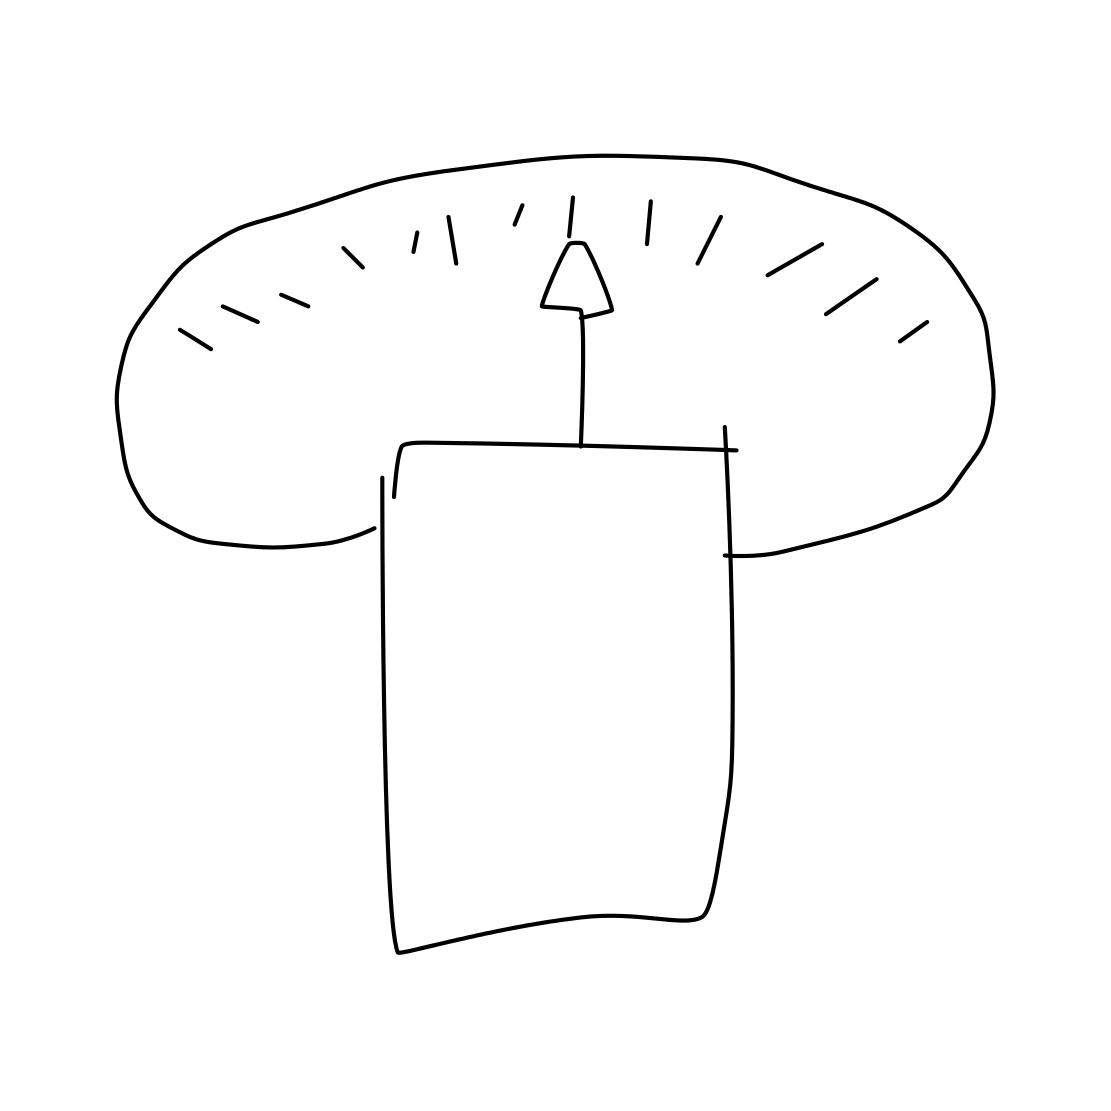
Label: parking meter